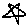
Label: star